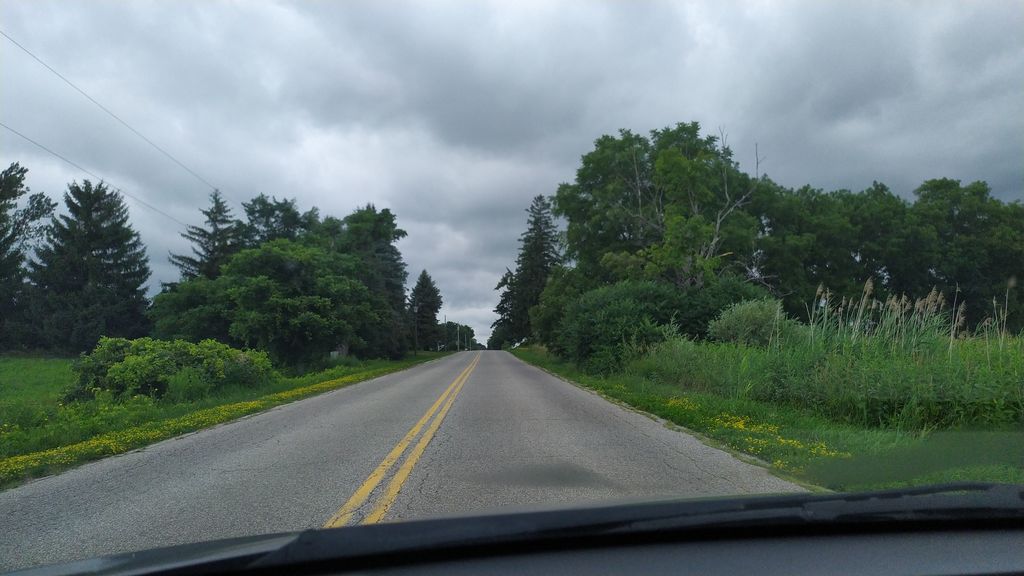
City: kitchener-waterloo